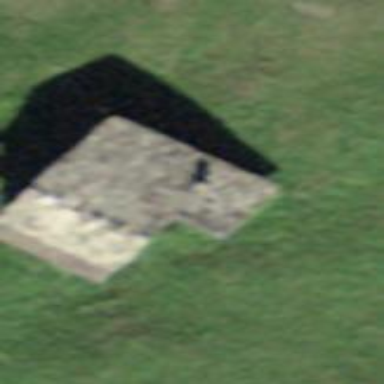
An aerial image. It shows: Barn.